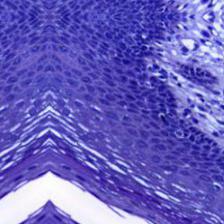
Diagnosis: Normal